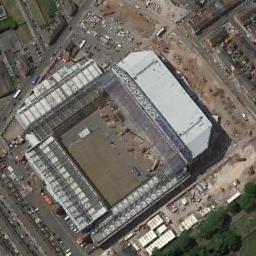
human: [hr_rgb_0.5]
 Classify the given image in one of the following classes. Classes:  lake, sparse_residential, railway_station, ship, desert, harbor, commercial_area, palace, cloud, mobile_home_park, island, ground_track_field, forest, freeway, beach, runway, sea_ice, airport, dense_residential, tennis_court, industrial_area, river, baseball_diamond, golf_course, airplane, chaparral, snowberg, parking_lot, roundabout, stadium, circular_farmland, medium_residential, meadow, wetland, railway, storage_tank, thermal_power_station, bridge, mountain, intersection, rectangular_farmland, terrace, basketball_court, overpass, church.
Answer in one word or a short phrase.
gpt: stadium